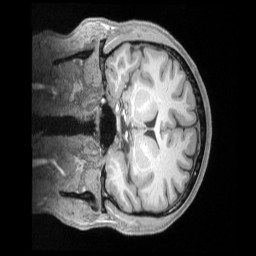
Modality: T1w
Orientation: coronal
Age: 31
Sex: male
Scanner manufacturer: siemens
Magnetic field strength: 3 T
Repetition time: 2.53 s
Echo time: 0.00164 s